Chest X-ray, AP view. Patient: 44 years old, sex M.
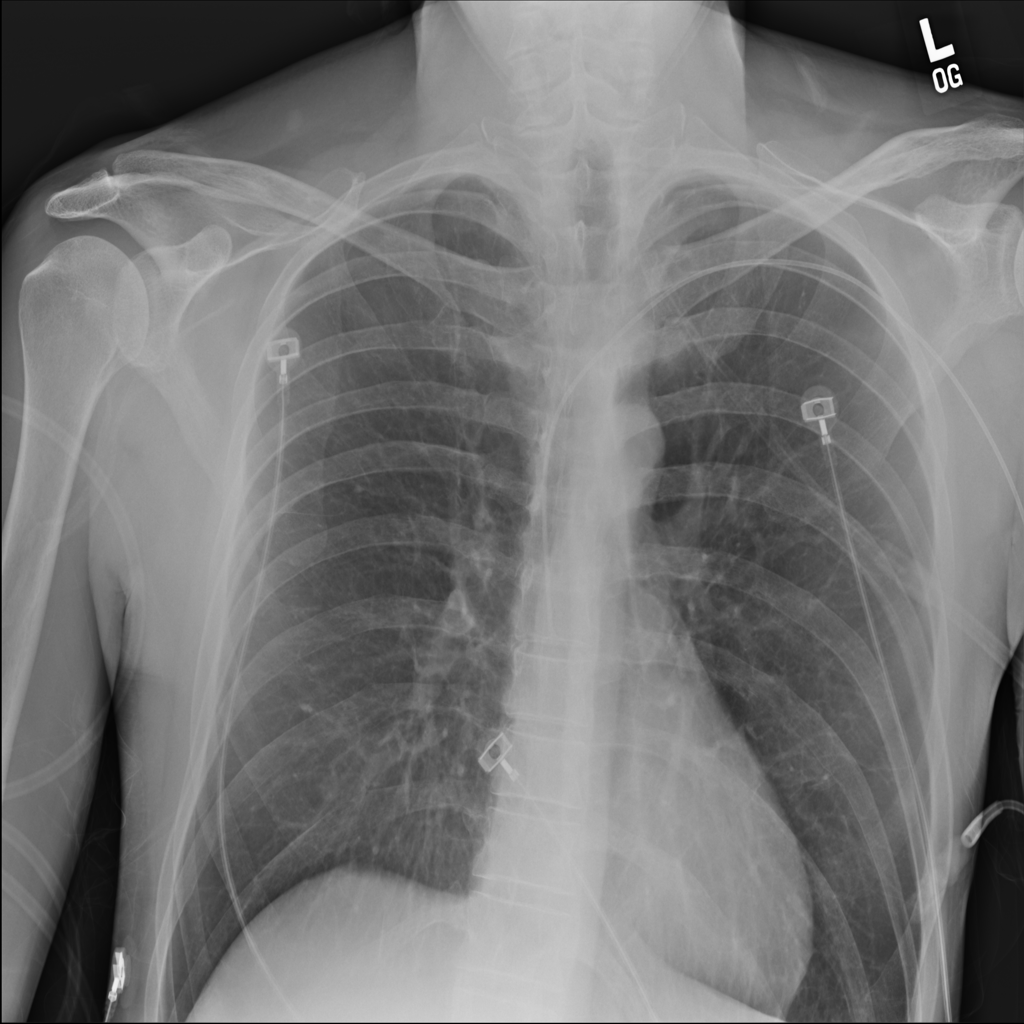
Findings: No Finding